Question: I've been having a hard time figuring out why a linear gradient specified for the 'body' element is stopping after the edge of one of its child elements.
So, I have this HTML:
'''
<!DOCTYPE html>
<html>
<head>
<style>
#container {
width: 960px;
height: 700px;
border: #FFF thick solid;
margin: auto;
}
body {
background: -webkit-gradient(linear, 0% 0%, 71% 92%, from(#1F4BA0), to(#070322));
background: -moz-linear-gradient(40% 75% 90deg,#1F4BA0, #070322);
color: #FFF; border:0px; margin:0px; padding:0px;
}
</style>
<title></title>
<meta http-equiv="Content-Type" content="text/html; charset=UTF-8">
</head>
<body>
<div id="container"></div>
</body>
</html>
'''
And this is what the page ends up looking like (notice repeating gradient going down the page):
So, the problem is, the gradient ends at the bottom of the '#container' element, instead of carrying on to the end of the body. Despite the gradient being declared explicitly within the body CSS element.
Can anyone else help me out here? Much appreciated!
Note: also happens using -moz prefix in FF.
Reading this made me more confused: "<URL>
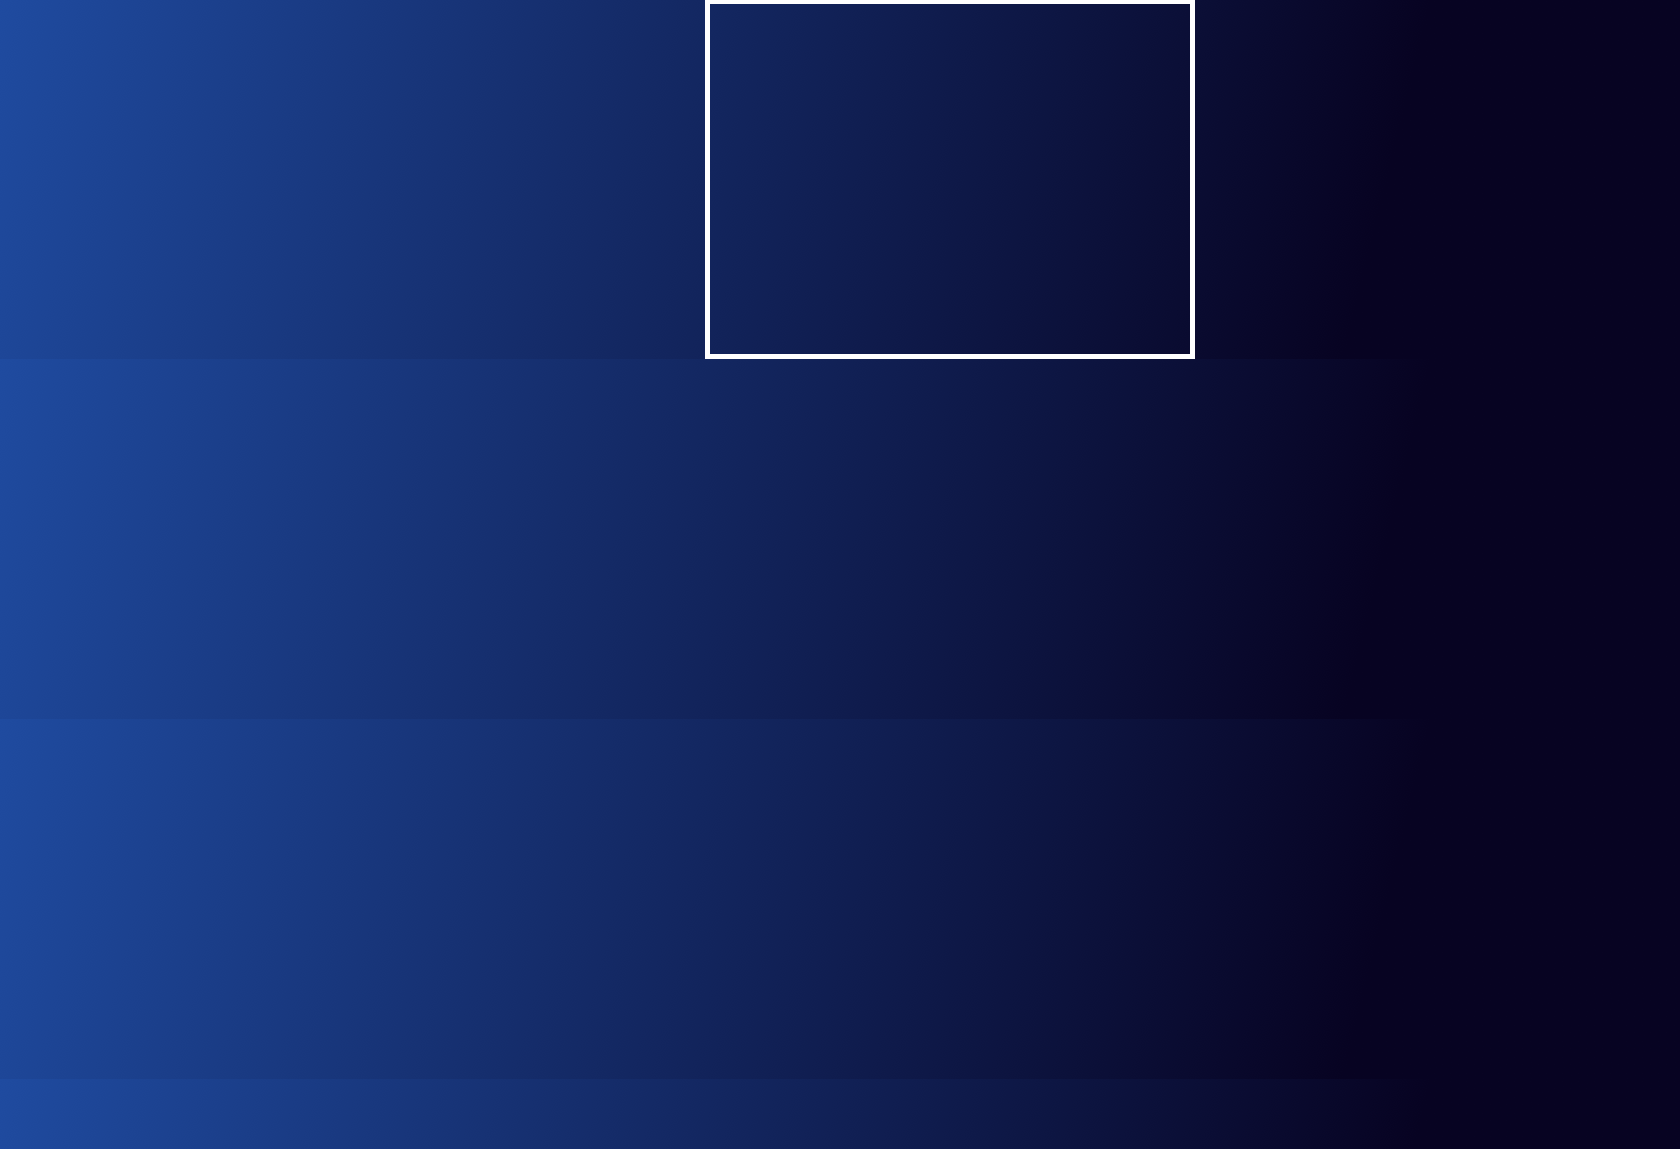
Answer: I have fixed the issue using this:
'''
<!DOCTYPE html>
<html>
<head>
<style>
#main {
background: -webkit-gradient(linear, 0% 0%, 71% 92%, from(#1F4BA0), to(#070322));
background: -moz-linear-gradient(40% 75% 90deg,#1F4BA0, #070322);
height:2300px;
}
#container {
width: 960px;
height: 700px;
border: #FFF thick solid;
margin: auto;
}
body {
color: #FFF; border:0px; margin:0px; padding:0px;
}
</style>
<title></title>
<meta http-equiv="Content-Type" content="text/html; charset=UTF-8">
</head>
<body>
<div id="main">
<div id="container"></div>
</div>
</body>
</html>
'''